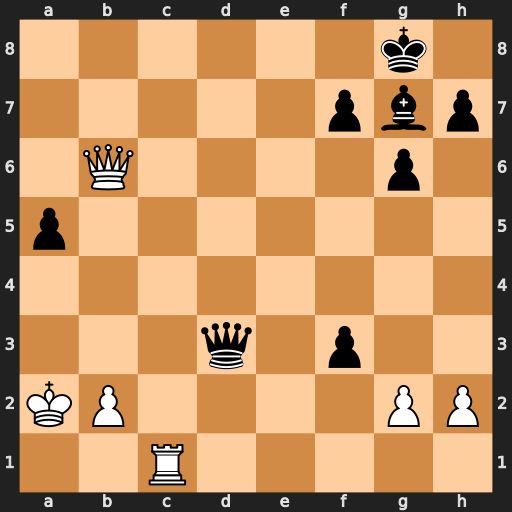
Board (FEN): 6k1/5pbp/1Q4p1/p7/8/3q1p2/KP4PP/2R5
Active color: w
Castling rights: -
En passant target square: -
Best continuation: Rc8+ Bf8 Qc5 Kg7 Qxf8+